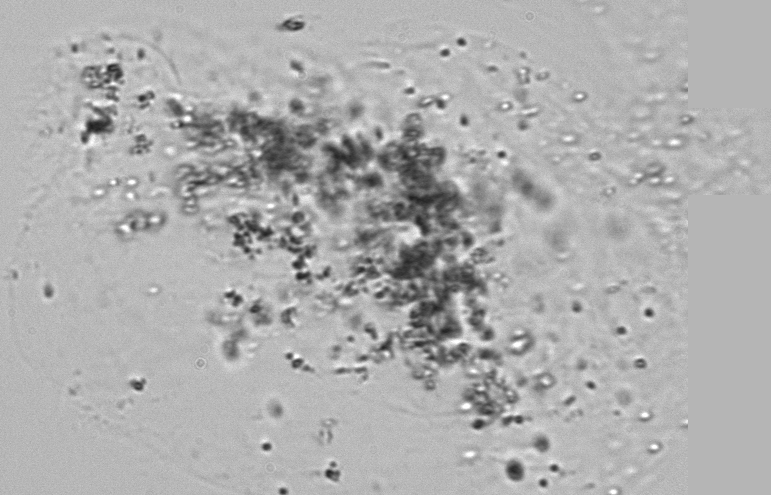
Label: Phaeocystis